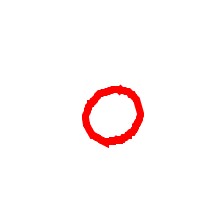
Shape: circle